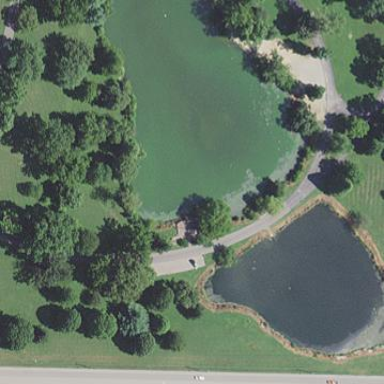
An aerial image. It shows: Pond surrounded by natural water.